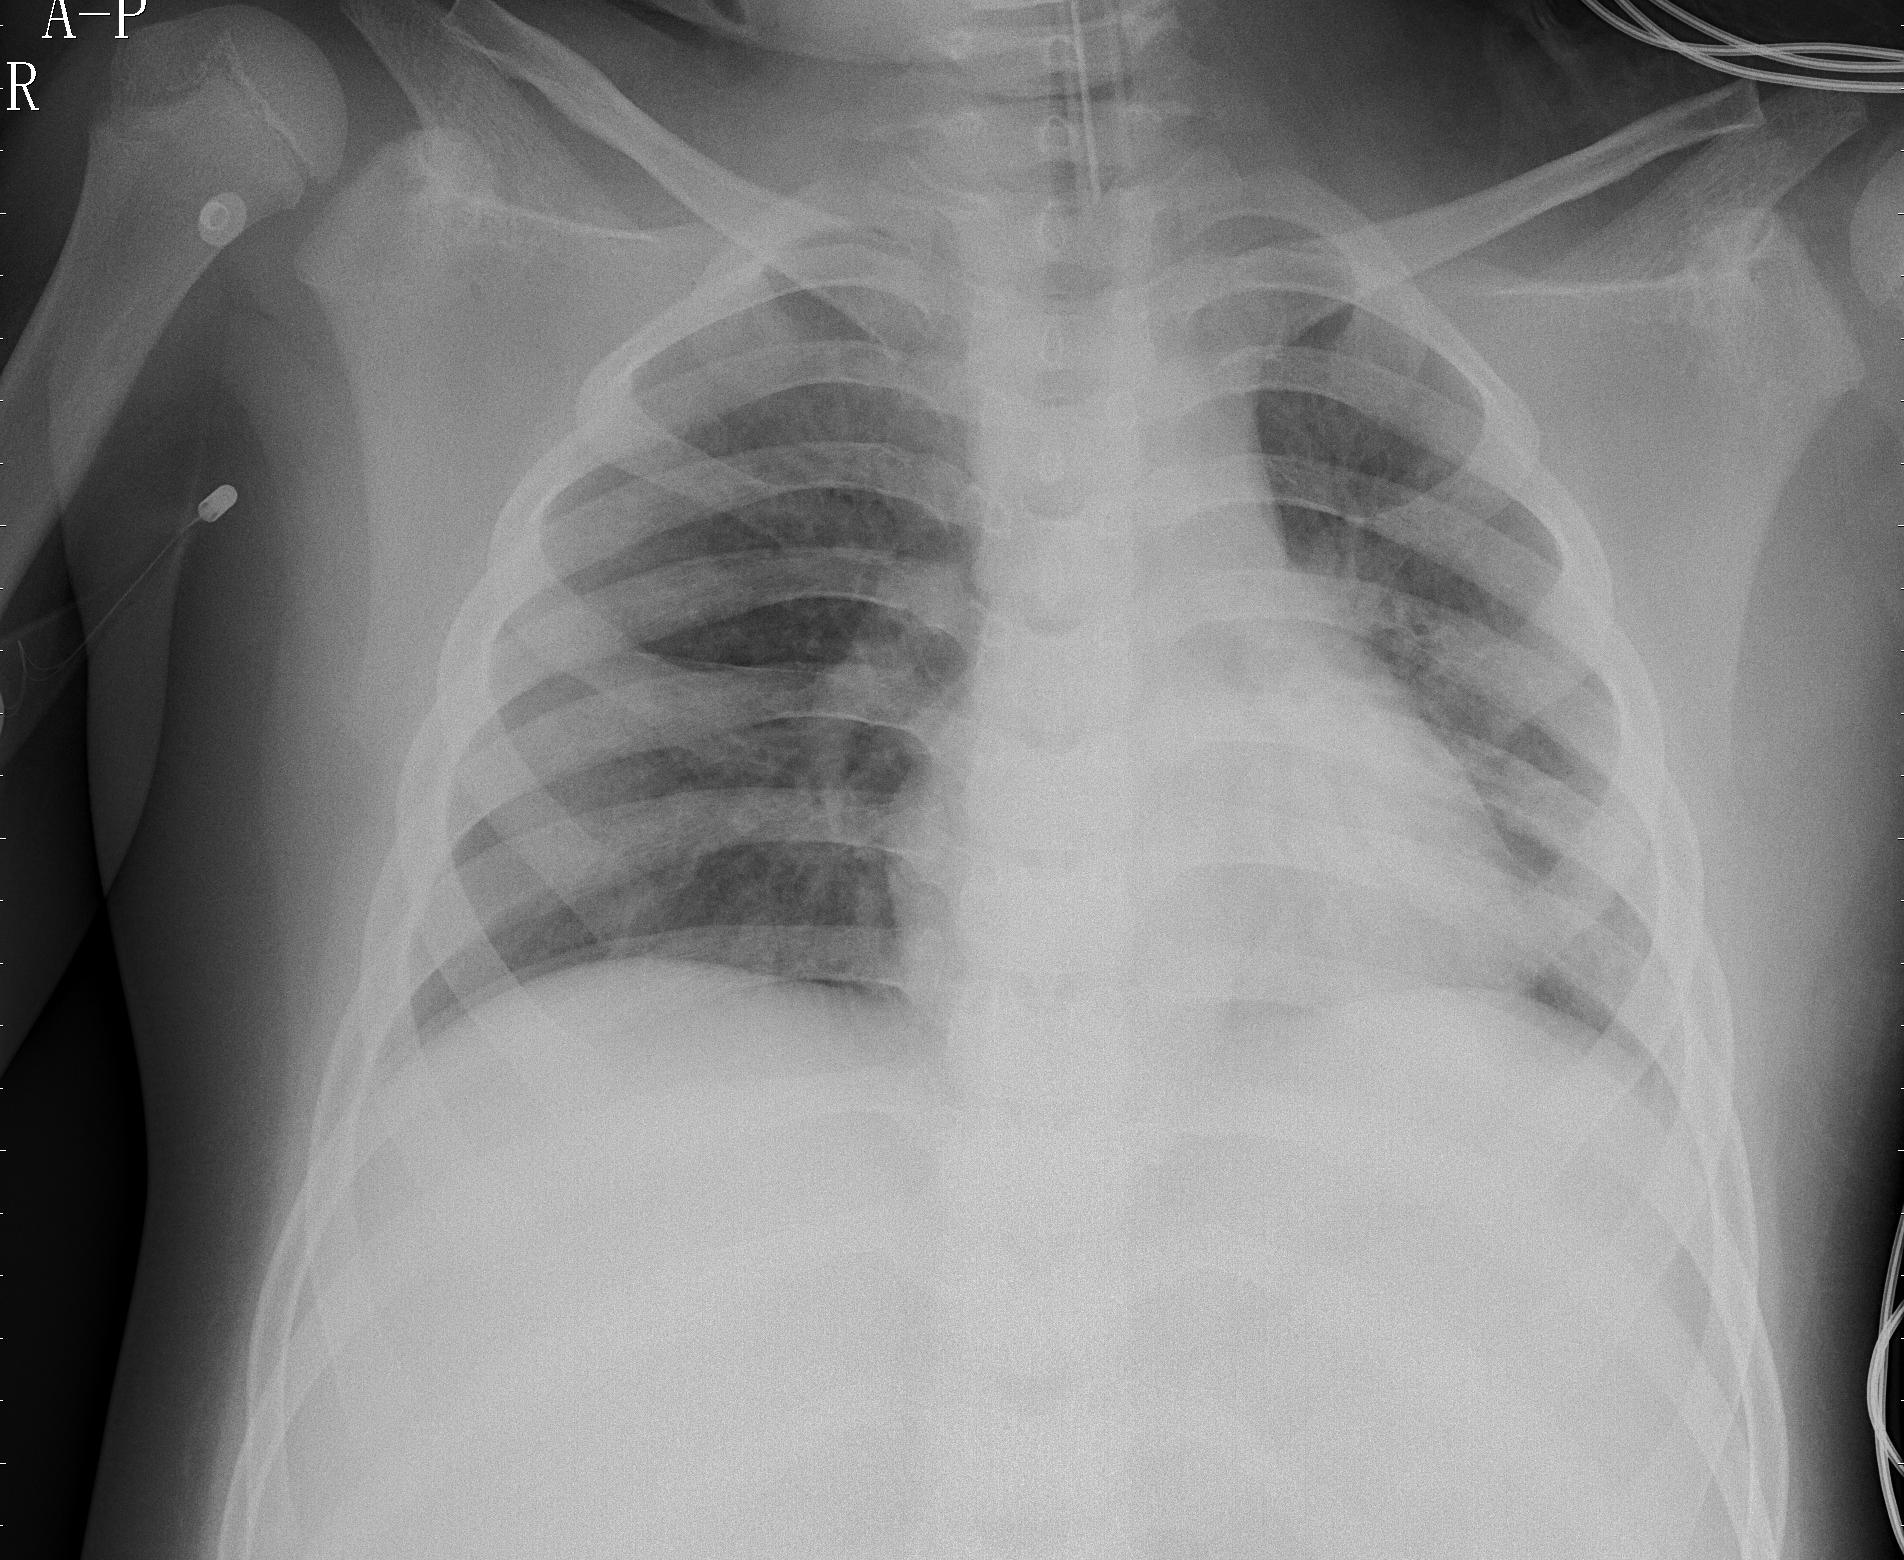
Diagnosis: PNEUMONIA